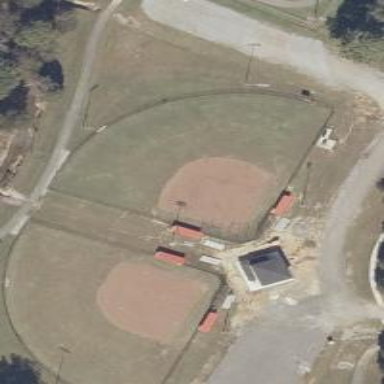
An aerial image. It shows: Baseball pitch for leisure and sports activities.